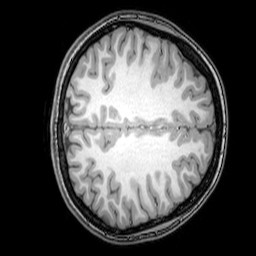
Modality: T1w
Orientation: axial
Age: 20
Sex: female
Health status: healthy
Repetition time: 0.081 s
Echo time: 0.037 s